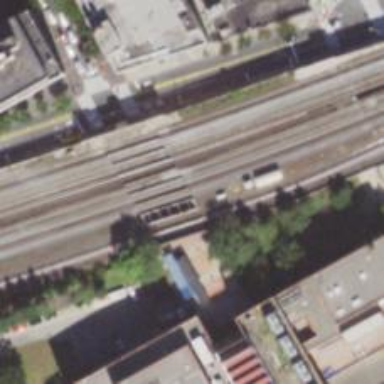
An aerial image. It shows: Railway bridge with electrified rail tracks.